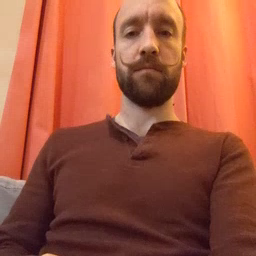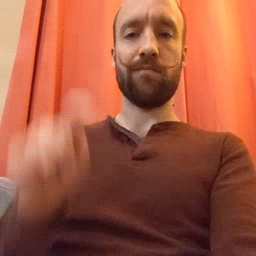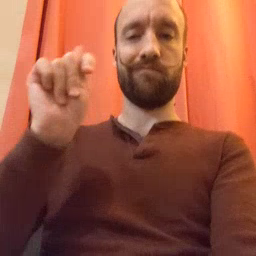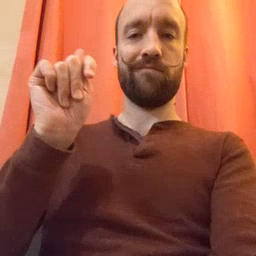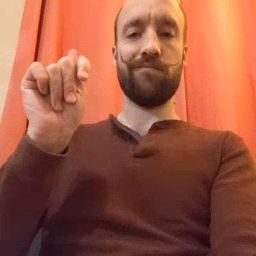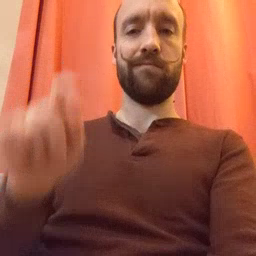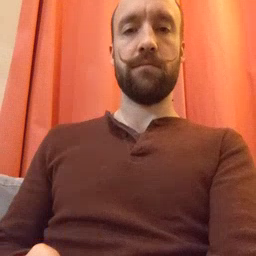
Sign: potty